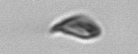
Label: Cryptophyta